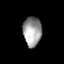
Tissue: lung
Cell type: Epithelial cells
Senescence score: 0.1739
Nuclear area (px): 543
Mean DAPI intensity: 153.007